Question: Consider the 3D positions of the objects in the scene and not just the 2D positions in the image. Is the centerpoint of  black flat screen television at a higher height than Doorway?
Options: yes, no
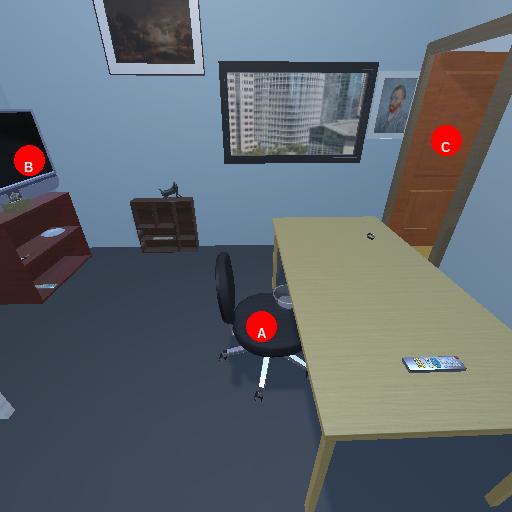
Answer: yes